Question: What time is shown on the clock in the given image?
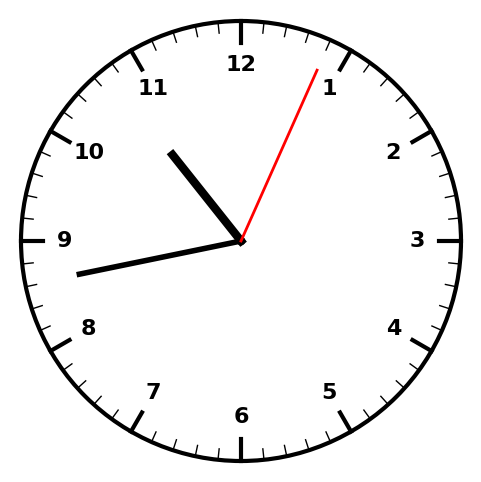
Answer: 10:43:04